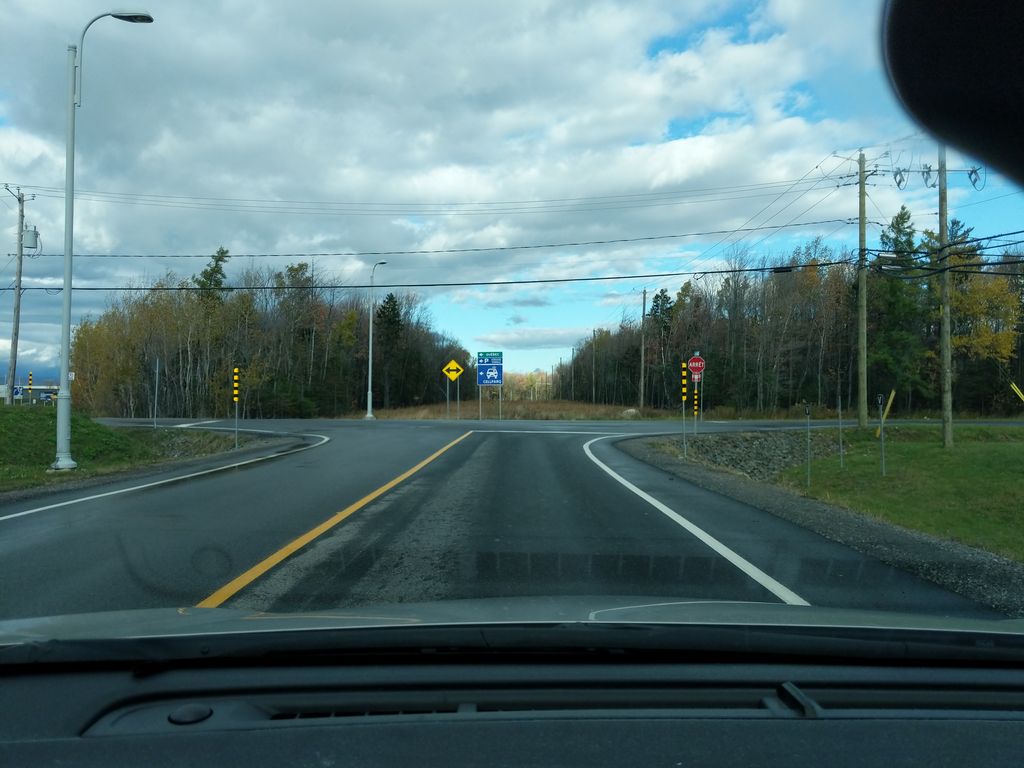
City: quebec_city